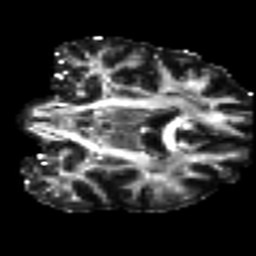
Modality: FA
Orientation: coronal
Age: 32
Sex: female
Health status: ill
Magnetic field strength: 3 T
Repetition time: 9 s
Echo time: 0.093 s